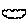
Label: cloud